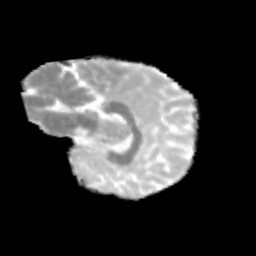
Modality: MD
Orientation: sagittal
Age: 9
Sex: female
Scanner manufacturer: siemens
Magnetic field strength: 3 T
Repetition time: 3.8 s
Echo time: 0.07 s